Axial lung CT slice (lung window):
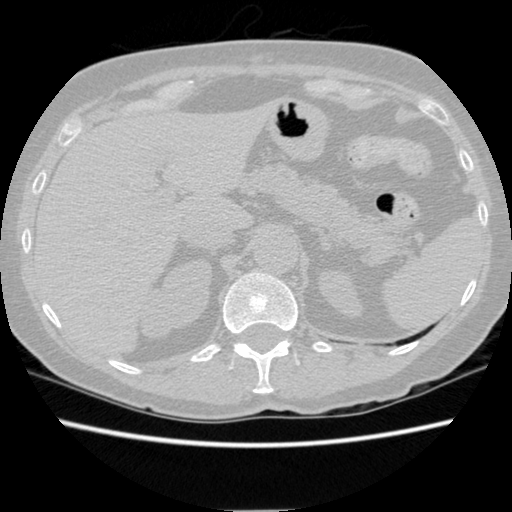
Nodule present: no